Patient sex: M
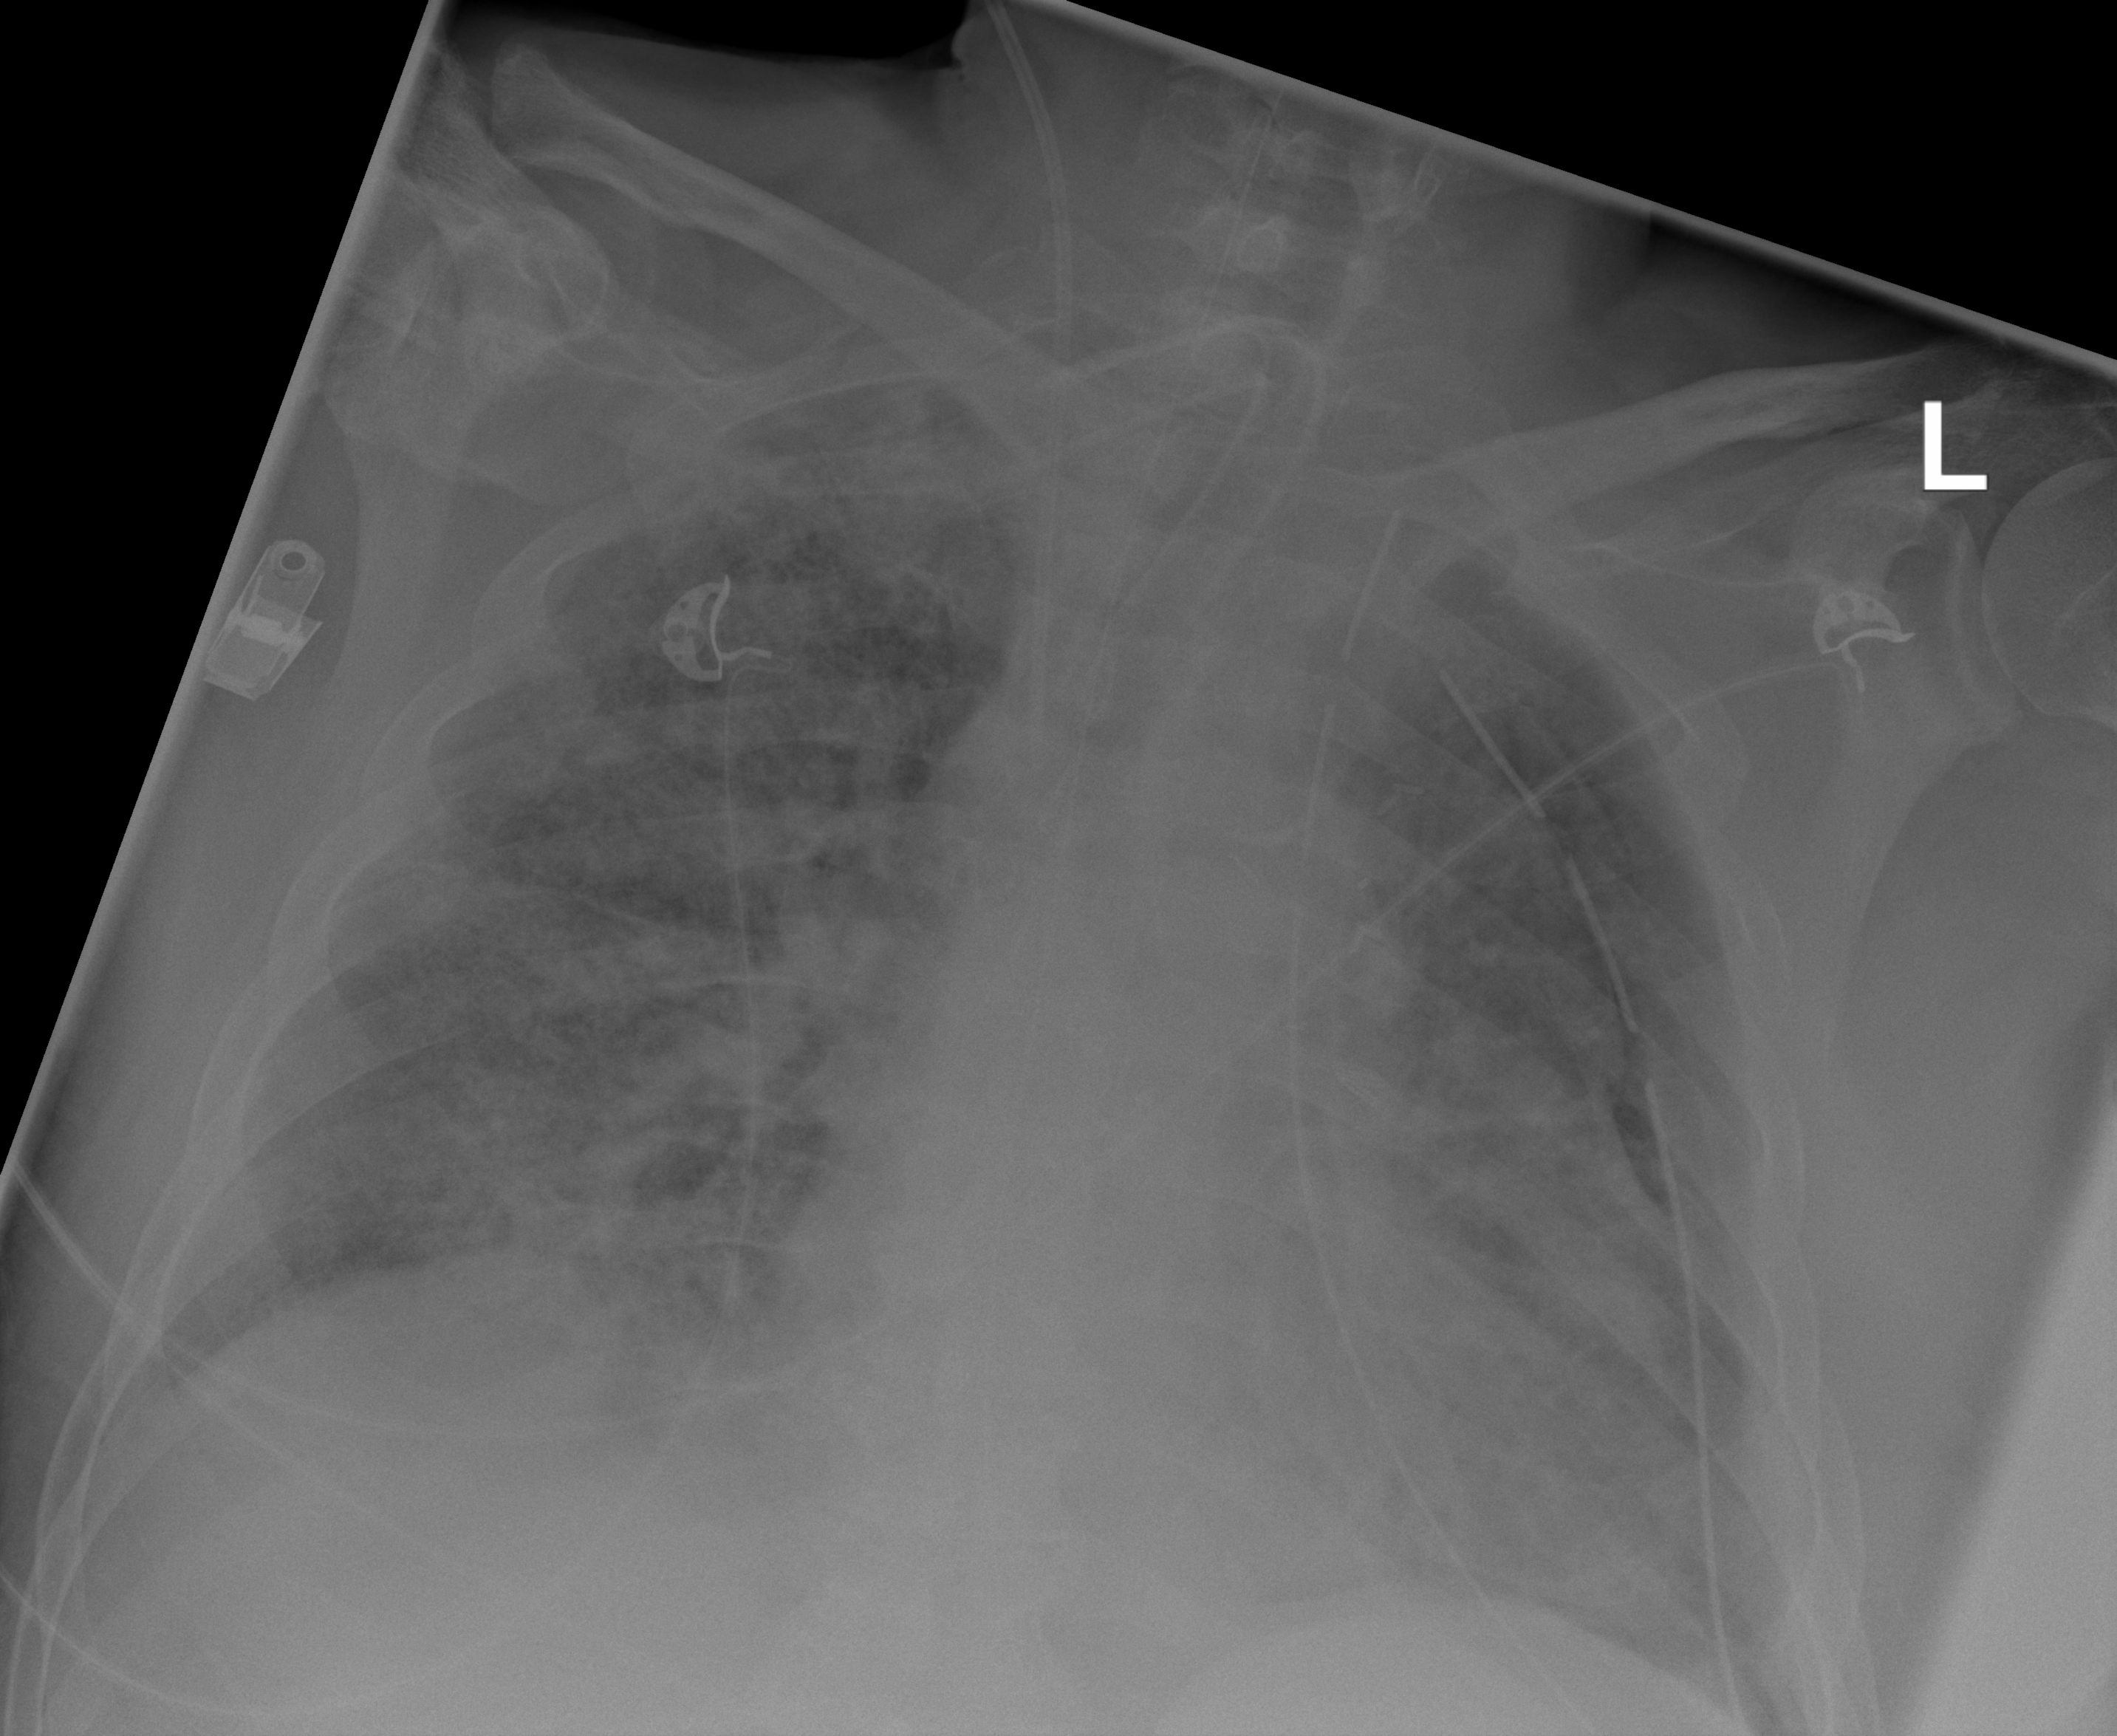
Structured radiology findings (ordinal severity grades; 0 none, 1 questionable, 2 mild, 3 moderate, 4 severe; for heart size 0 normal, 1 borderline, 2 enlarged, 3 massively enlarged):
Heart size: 2
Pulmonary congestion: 2
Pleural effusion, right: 2
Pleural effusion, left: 2
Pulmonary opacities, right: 3
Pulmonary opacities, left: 3
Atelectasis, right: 3
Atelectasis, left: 3